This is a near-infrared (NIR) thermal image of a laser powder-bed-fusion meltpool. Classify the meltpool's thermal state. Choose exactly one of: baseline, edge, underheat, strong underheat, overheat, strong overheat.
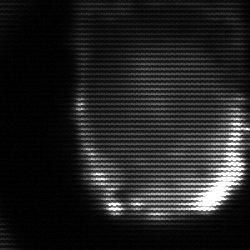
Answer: baseline